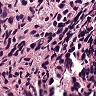
Metastatic tissue present: yes